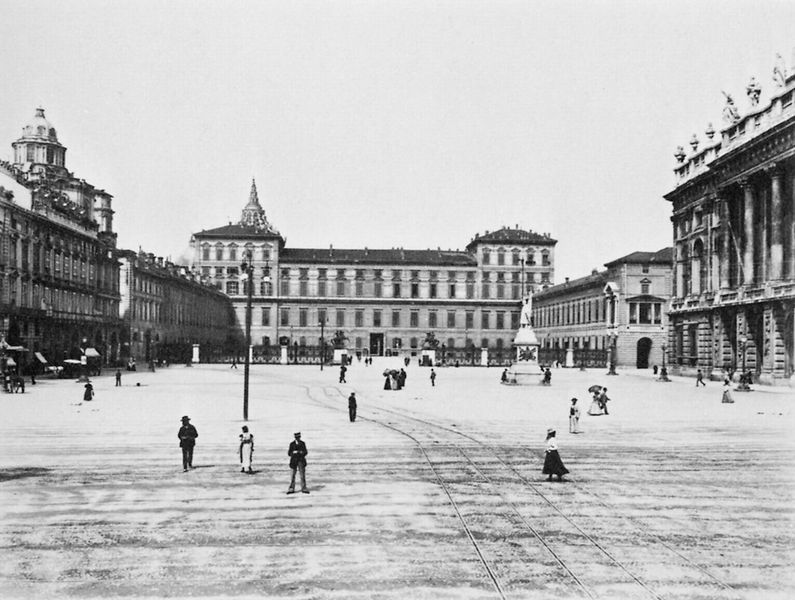
Titel: Der Schlossplatz in Turin
Künstler: Gebrüder Alinari
Schlagwörter: menschen, platz, foto, mnschen